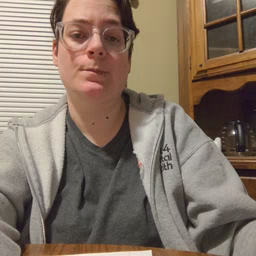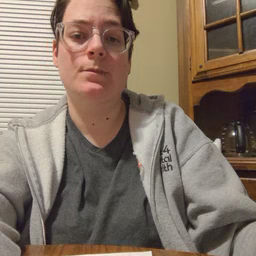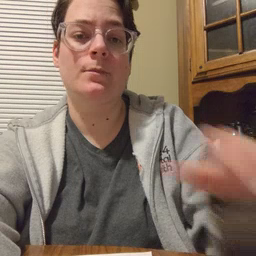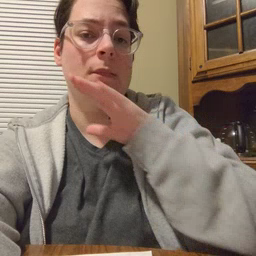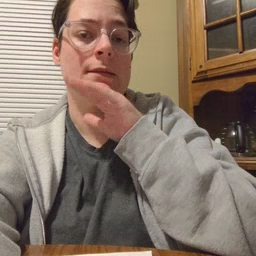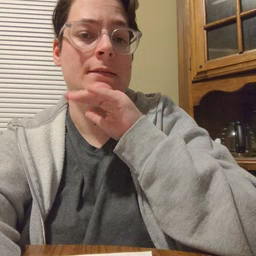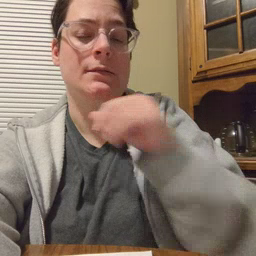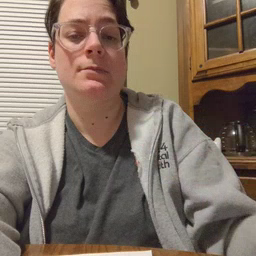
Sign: pig